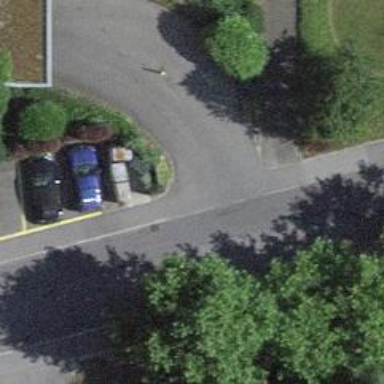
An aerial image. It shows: Driveway leading to service road.